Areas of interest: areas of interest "Youth Lake Park"
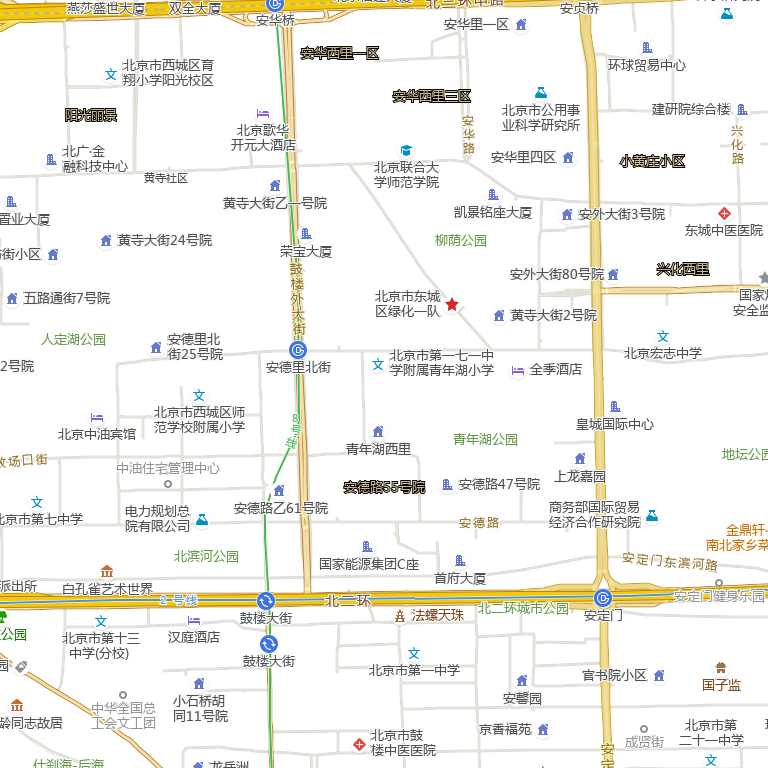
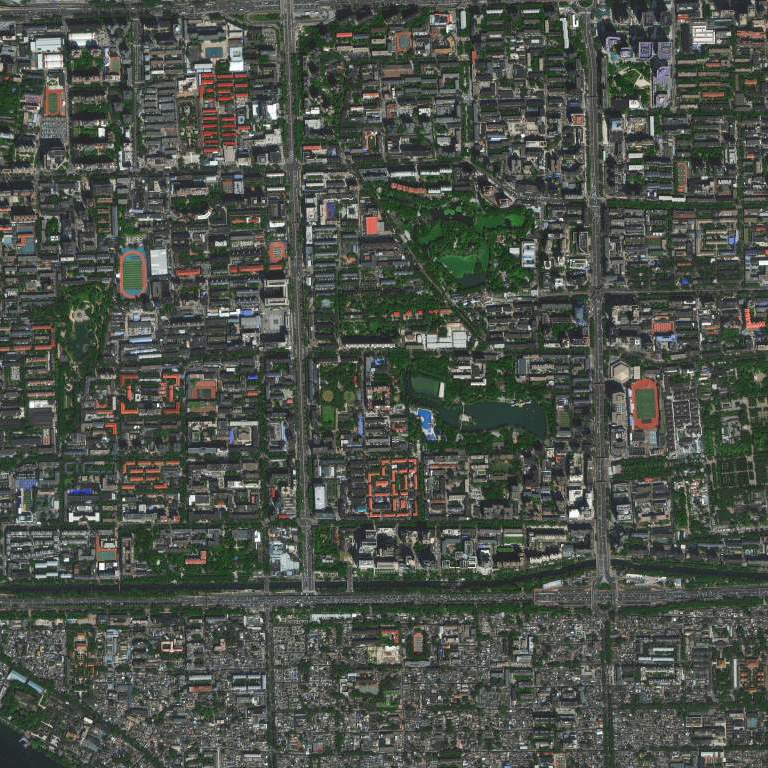